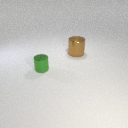
large brown metal cylinder behind small green metal cylinder